Interaction volume radius: 5 \u00c5
Interaction volume height: 10 \u00c5
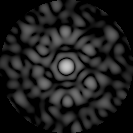
Disorder parameter: 0.7861